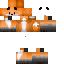
A female animal skin with medium skin, wearing brown long hair dressed in a blue hoodie and black skirt, featuring a closed mouth.